Question: I'm trying to make a shape with CSS: a rounded hexagon (that is also elongated). I've tried thinking of a few different ways (such as a box for the body and 2 rounded triangles on the top and bottom), but I haven't come up with anything good so far. Does anyone have some ideas to create this shape in CSS?
'''
<div id="hexagon"></div>
'''
'''
#hexagon {
width: 100px;
height: 55px;
background: red;
position: relative;
}
#hexagon:before {
content: "";
position: absolute;
top: -25px;
left: 0;
width: 0;
height: 0;
border-left: 50px solid transparent;
border-right: 50px solid transparent;
border-bottom: 25px solid red;
}
#hexagon:after {
content: "";
position: absolute;
bottom: -25px;
left: 0;
width: 0;
height: 0;
border-left: 50px solid transparent;
border-right: 50px solid transparent;
border-top: 25px solid red;
}
'''

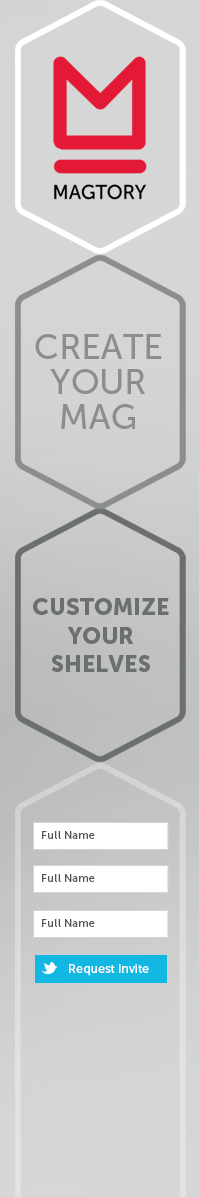
Answer: Thanks a lot, that solved the problem.
<URL>
'''
<div class="container">
<div class="hexagon">
<div class="box1"></div>
<div class="middle1"></div>
<div class="box2"></div>
</div>
</div>
'''
'''
.container { position:relative; width:500px;}
.middle1 {
border-left: 10px solid orange;
border-right: 9px solid orange;
height: 188px;
left: 35px;
position: absolute;
top: 59px;
width: 181px;
z-index:20;
border-radius:5px;
}
.box1 {
width:120px;
height:120px;
border-left: 10px solid orange;
border-top: 10px solid orange;
-moz-transform: scale(1) rotate(45deg) translateX(50px) translateY(-50px) skewX(-10deg) skewY(-10deg);
-webkit-transform: scale(1) rotate(45deg) translateX(50px) translateY(-50px) skewX(-10deg) skewY(-10deg);
-o-transform: scale(1) rotate(45deg) translateX(50px) translateY(-50px) skewX(-10deg) skewY(-10deg);
-ms-transform: scale(1) rotate(45deg) translateX(50px) translateY(-50px) skewX(-10deg) skewY(-10deg);
transform: scale(1) rotate(45deg) translateX(50px) translateY(-50px) skewX(-10deg) skewY(-10deg);
}
.box2 {
width:120px;
height:120px;
border-bottom: 10px solid orange;
border-right: 10px solid orange;
-webkit-border-radius: 20px;
margin-top:50px;
border-radius: 20px;
-moz-transform: scale(1) rotate(45deg) translateX(50px) translateY(-50px) skewX(-10deg) skewY(-10deg);
-webkit-transform: scale(1) rotate(45deg) translateX(50px) translateY(-50px) skewX(-10deg) skewY(-10deg);
-o-transform: scale(1) rotate(45deg) translateX(50px) translateY(-50px) skewX(-10deg) skewY(-10deg);
-ms-transform: scale(1) rotate(45deg) translateX(50px) translateY(-50px) skewX(-10deg) skewY(-10deg);
transform: scale(1) rotate(45deg) translateX(50px) translateY(-50px) skewX(-10deg) skewY(-10deg);
}
'''